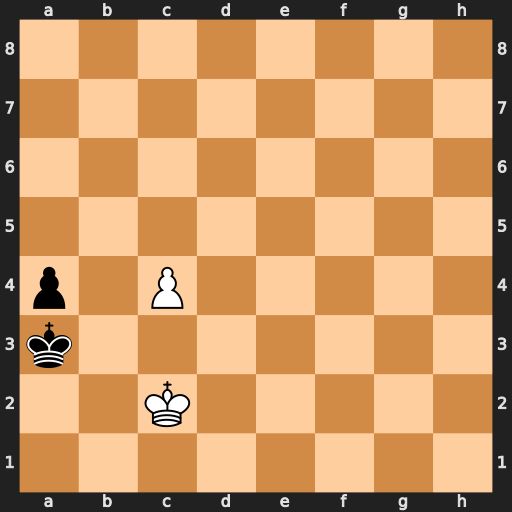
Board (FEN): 8/8/8/8/p1P5/k7/2K5/8
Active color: w
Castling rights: -
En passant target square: -
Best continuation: c5 Kb4 c6 Kc5 c7